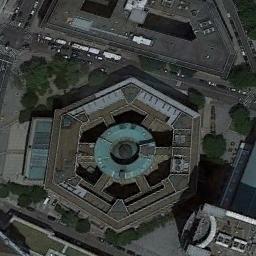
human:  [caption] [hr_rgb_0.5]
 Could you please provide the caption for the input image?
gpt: The commercial area is near the road with many cars .

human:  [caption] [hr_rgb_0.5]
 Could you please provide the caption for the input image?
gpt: In a business district there are several tall buildings of different shapes and several roads with many cars and many trees .

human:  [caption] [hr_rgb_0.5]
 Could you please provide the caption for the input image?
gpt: A commercial area with a hexagonal building is surrounded by some roads and trees .

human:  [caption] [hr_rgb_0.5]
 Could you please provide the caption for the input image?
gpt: There are many cars on the road beside the building .

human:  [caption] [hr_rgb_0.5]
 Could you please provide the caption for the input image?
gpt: A hexagon building with some green trees around on a commercial area .